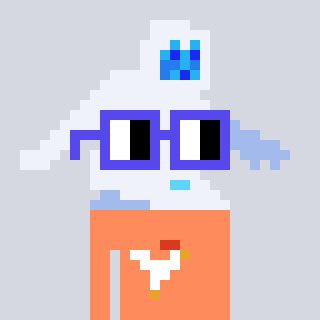
a pixel art character with square blue glasses, a yeti-shaped head and a peachy-colored body on a cool background